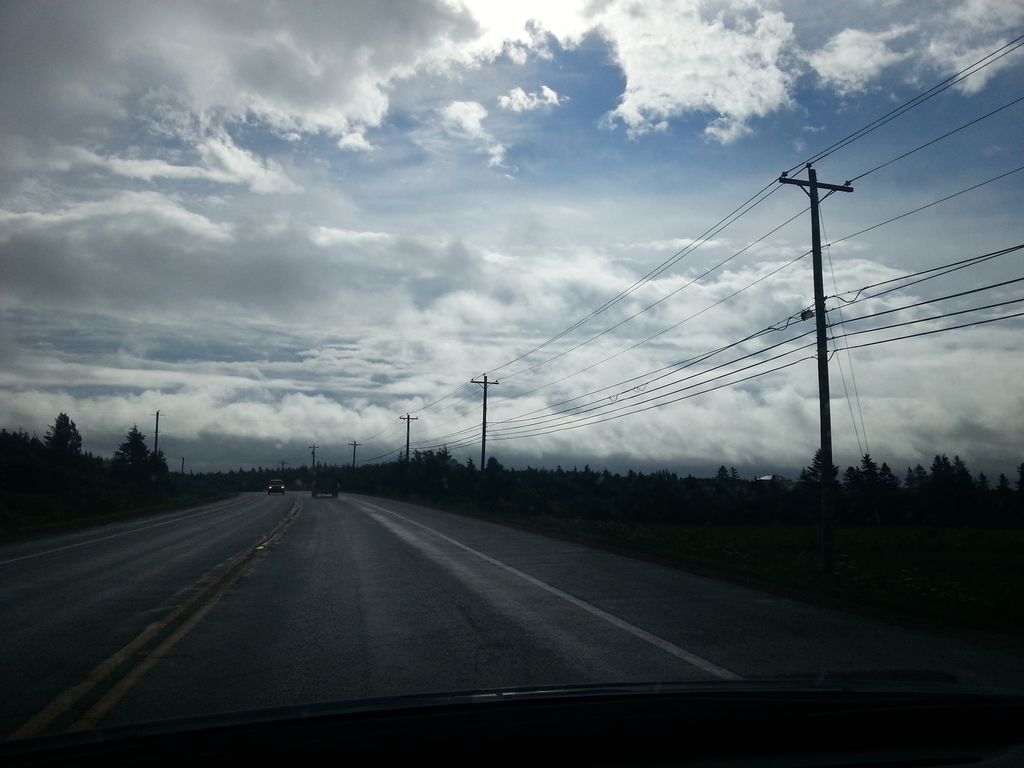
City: charlottetown